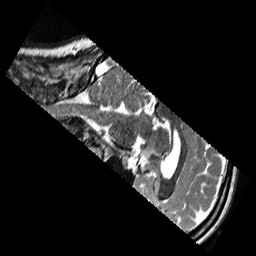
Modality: T2w
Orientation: sagittal
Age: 29
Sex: female
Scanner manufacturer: siemens
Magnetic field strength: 3 T
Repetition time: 6.1 s
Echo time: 0.104 s